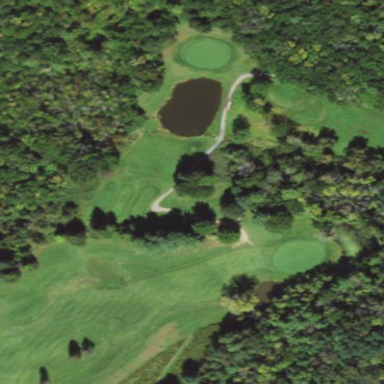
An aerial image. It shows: Grassy area designated as golf fairway.